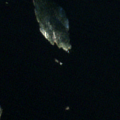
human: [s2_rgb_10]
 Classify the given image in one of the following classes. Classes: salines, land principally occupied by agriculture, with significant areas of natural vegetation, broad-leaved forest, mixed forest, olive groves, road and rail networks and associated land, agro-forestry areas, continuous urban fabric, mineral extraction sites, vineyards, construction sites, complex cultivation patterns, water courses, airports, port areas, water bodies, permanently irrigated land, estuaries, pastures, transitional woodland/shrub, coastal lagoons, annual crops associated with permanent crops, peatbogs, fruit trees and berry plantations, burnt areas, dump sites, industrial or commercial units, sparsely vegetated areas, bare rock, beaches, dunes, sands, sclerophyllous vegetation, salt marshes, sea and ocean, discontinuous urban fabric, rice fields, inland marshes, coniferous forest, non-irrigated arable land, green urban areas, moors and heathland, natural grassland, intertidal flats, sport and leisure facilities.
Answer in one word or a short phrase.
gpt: transitional woodland/shrub, water bodies